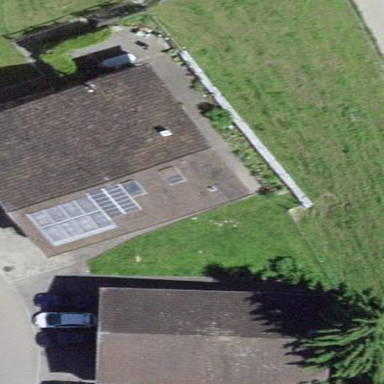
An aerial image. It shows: Simple house.